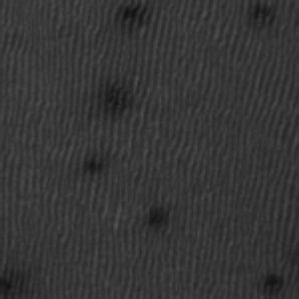
Label: frost